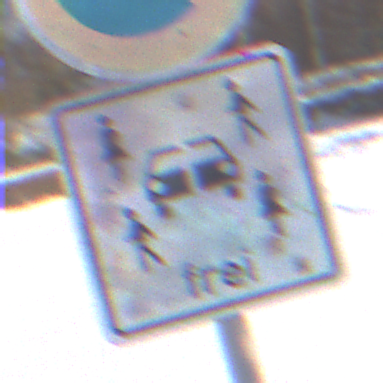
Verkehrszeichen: CarsharingfahrzeugeFrei
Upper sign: EingeschraenktesHalteverbot
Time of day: MorningAfternoon
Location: Outdoor (Nature)
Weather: PartlyCloudy
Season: Winter
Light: Natural